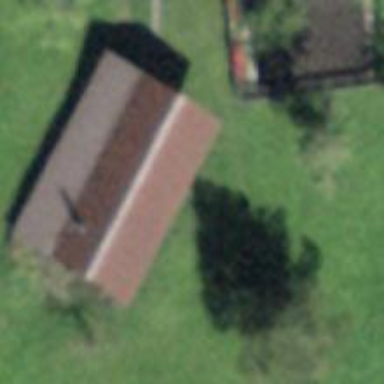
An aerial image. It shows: Shed.